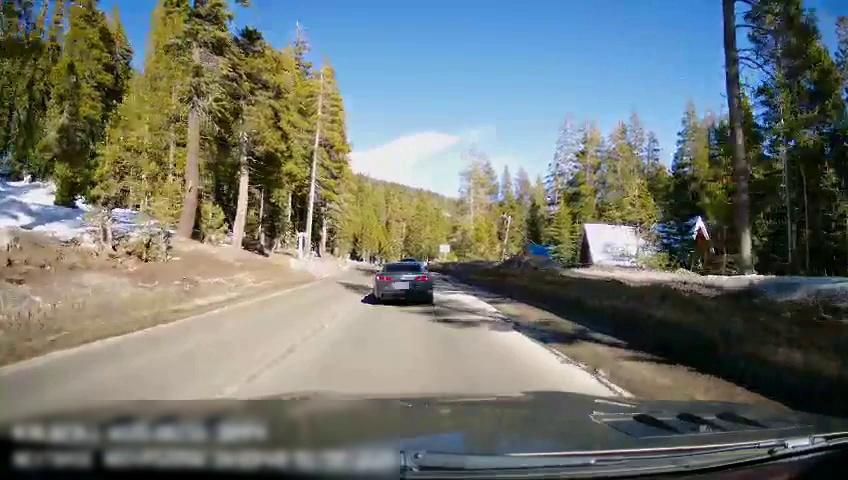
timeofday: Day
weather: Sunny
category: Drivable Space
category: Vehicles | Car
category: Lanes | Opposite Lane
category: Traffic | Signs